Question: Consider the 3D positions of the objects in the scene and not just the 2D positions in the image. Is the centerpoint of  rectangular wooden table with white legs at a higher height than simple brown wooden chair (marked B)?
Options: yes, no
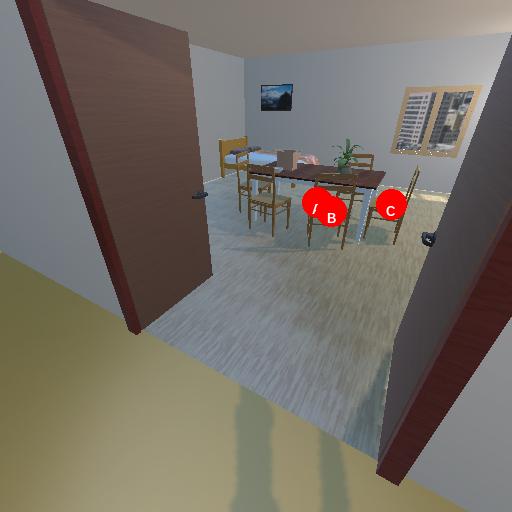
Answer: yes